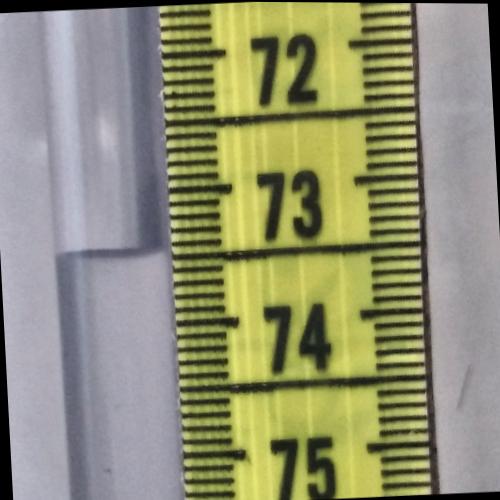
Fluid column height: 73.5 cm